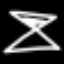
Label: hourglass